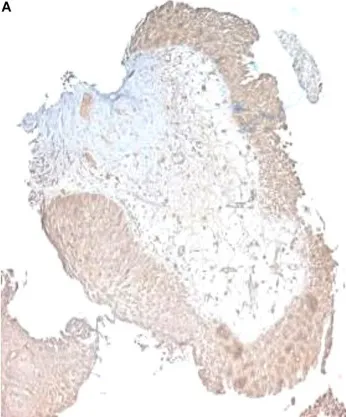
Immunohistochemical staining demonstrating. Significant programmed death ligand-1 (PD-L1) expression.
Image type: pathology (immunostaining)